Question: So I'm trying to using 'CreateFont' to try to create a font similar to the one I have in Photoshop, but if you look close the quality in Photoshop is a lot better.
Here's the code I'm using to create the font:
'''
CreateFont(45, 0, 0, 0, FW_BOLD, 0, 0, 0, DEFAULT_CHARSET, OUT_OUTLINE_PRECIS,
CLIP_DEFAULT_PRECIS, ANTIALIASED_QUALITY, FF_MODERN, __T("Times New Roman"));
'''
And here is a comparison of the two fonts:

As you can see the top one is much smoother.
Should I be using different arguments in 'CreateFont'? I'll admit I don't completely understand them all.
An explanation would be nice.
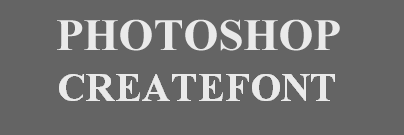
Answer: Photoshop uses its own antialiasing and applies it consistently.
Windows only uses antialiasing on font sizes within certain limits, and it looks like your sample is outside the limits. Here's a quote from the <URL>:
> ANTIALIASED_QUALITY Font is antialiased, or smoothed, if the font supports it and the .
You might have better control in GDI+.